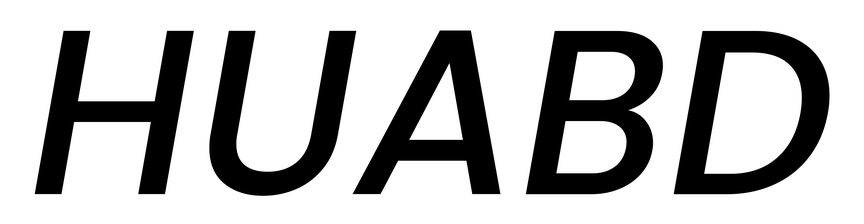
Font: Poppins-MediumItalic